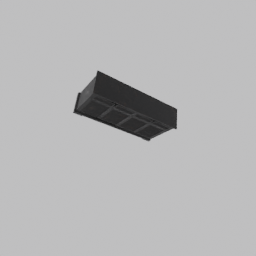
Label: furniture